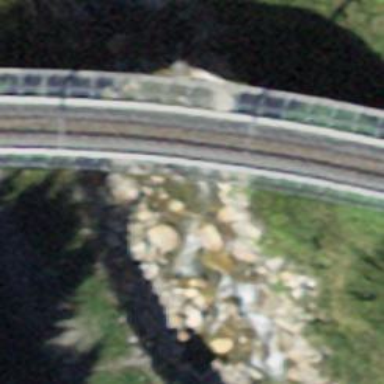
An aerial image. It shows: Narrow-gauge railway bridge with electrified contact lines over single track.